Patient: sex M, age 65
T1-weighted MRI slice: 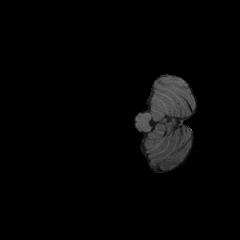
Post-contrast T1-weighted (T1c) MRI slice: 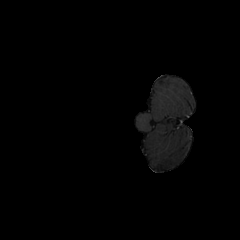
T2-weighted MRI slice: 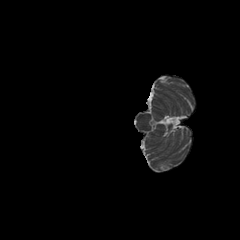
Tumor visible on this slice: no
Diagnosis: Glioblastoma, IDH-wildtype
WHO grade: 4